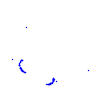
Particle: proton